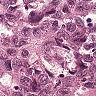
Metastatic tissue present: yes